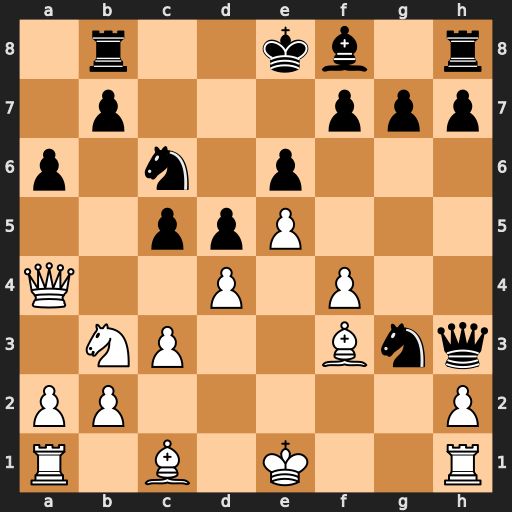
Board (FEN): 1r2kb1r/1p3ppp/p1n1p3/2ppP3/Q2P1P2/1NP2Bnq/PP5P/R1B1K2R
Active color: w
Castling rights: KQk
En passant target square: -
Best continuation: hxg3 Qxg3+ Ke2